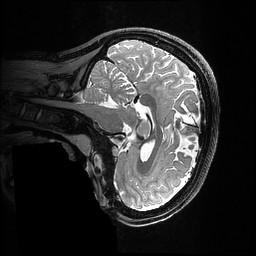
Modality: T2w
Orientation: sagittal
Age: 29
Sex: female
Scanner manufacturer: ge
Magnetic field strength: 3 T
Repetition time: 3.334 s
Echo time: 0.06235 s